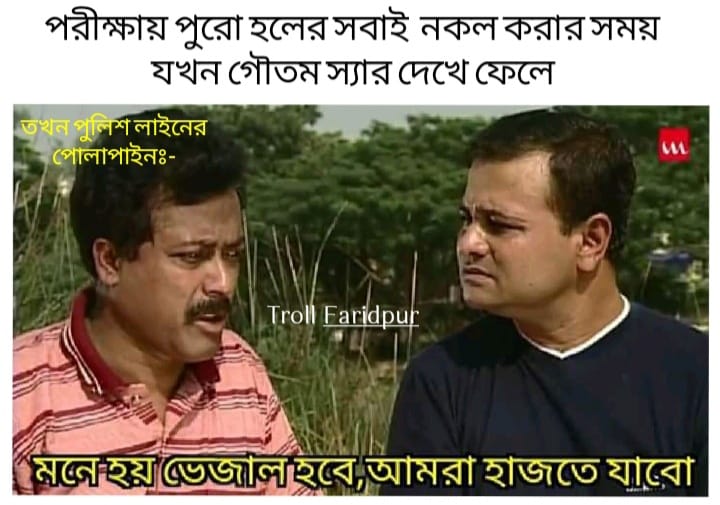
Caption: পরীক্ষায় পুরো হলের সবাই নকল করার সময় যখন গৌতম স্যার দেখে ফেলে    তখন পুলিশ লাইনের পোলাপাইনঃ-      মনে হয় ভেজাল হবে , আমরা হাজতে যাবো
Label: non-hate